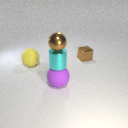
large purple rubber sphere below small cyan metal cylinder